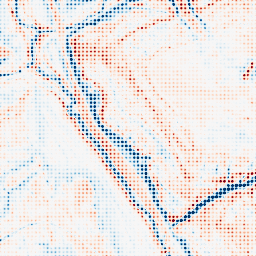
Category: edge_preserving
Decomposition family: anisotropic_diffusion
Decomposition parameters: iterations: 50
kappa: 10
gamma: 0.2
Upsampling method: sinc_hamming
Upsampling parameters: scale: 8
kernel_size: 4
Upsampling scale: 8